五年级 · 组合数学
(6 分) 有 16 个外观一样的游戏币, 其中有一个比另外 15 个重些。用天平称的办法, 至少称几次能保证把这个重些的游戏币找出来?
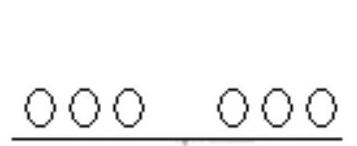
答案: 解：把 16 个游戏币分成 3 组: 5、5、6, 天平两边各放 5 个, 进行第一次称量, 如果平衡,剩下那 6 个中有次品, 第二次将 6 个分成 2 组, 每边 3 个, 哪边重, 就把那一边的 3 个拿出来称,第三次, 天平两边各放一个, 如果平衡, 剩下一个是次品, 如果不平衡, 重的是次品;

天平两边各放 5 个, 进行第一次称量, 如果不平衡, 那么次品就在较重的那一组中; 第二次再把较重的 5 个游戏币分成 3 组: 2 个 1 组剩一个, 进行第二次称量, 如果平衡, 剩下那一个就是次品, 如果不平衡, 那么次品在较重的那一组中; 第三次把较重的 2 个游戏币分成 2 组, 那么较重的那个是次品。

答: 用天平称的办法, 至少称 3 次能保证把这个重些的游戏币找出来。25. 答案:从标有“一个 $5 \mathrm{~g}$ 的红球和一个 $6 \mathrm{~g}$ 的红球的盒子里拿出一个红球, 称量一下, 若称出该球重 $6 \mathrm{~g}$, 则此盒子里装的是两个 $6 \mathrm{~g}$ 的红球; 标有“两个 $6 \mathrm{~g}$ 的红球”的盒子里装的是两个 $5 \mathrm{~g}$ 的红球;标有“两个 $5 \mathrm{~g}$ 的红球”的盒子里装的是一个 $5 \mathrm{~g}$ 的红球和一个 $6 \mathrm{~g}$ 的红球。若称出该球重 $5 \mathrm{~g}$, 则此盒子里装的是两个 $5 \mathrm{~g}$ 的红球; 标有“两个 $5 \mathrm{~g}$ 的红球”的盒子里装的是两个 $6 \mathrm{~g}$ 的红球; 标有“两个 $6 \mathrm{~g}$ 的红球”的盒子里装的是一个 $5 \mathrm{~g}$ 的红球和一个 $6 \mathrm{~g}$ 的红球。

解析: 答案:解：把 16 个游戏币分成 3 组: 5、5、6, 天平两边各放 5 个, 进行第一次称量, 如果平衡,剩下那 6 个中有次品, 第二次将 6 个分成 2 组, 每边 3 个, 哪边重, 就把那一边的 3 个拿出来称,第三次, 天平两边各放一个, 如果平衡, 剩下一个是次品, 如果不平衡, 重的是次品;

天平两边各放 5 个, 进行第一次称量, 如果不平衡, 那么次品就在较重的那一组中; 第二次再把较重的 5 个游戏币分成 3 组: 2 个 1 组剩一个, 进行第二次称量, 如果平衡, 剩下那一个就是次品, 如果不平衡, 那么次品在较重的那一组中; 第三次把较重的 2 个游戏币分成 2 组, 那么较重的那个是次品。

答: 用天平称的办法, 至少称 3 次能保证把这个重些的游戏币找出来。25. 答案:从标有“一个 $5 \mathrm{~g}$ 的红球和一个 $6 \mathrm{~g}$ 的红球的盒子里拿出一个红球, 称量一下, 若称出该球重 $6 \mathrm{~g}$, 则此盒子里装的是两个 $6 \mathrm{~g}$ 的红球; 标有“两个 $6 \mathrm{~g}$ 的红球”的盒子里装的是两个 $5 \mathrm{~g}$ 的红球;标有“两个 $5 \mathrm{~g}$ 的红球”的盒子里装的是一个 $5 \mathrm{~g}$ 的红球和一个 $6 \mathrm{~g}$ 的红球。若称出该球重 $5 \mathrm{~g}$, 则此盒子里装的是两个 $5 \mathrm{~g}$ 的红球; 标有“两个 $5 \mathrm{~g}$ 的红球”的盒子里装的是两个 $6 \mathrm{~g}$ 的红球; 标有“两个 $6 \mathrm{~g}$ 的红球”的盒子里装的是一个 $5 \mathrm{~g}$ 的红球和一个 $6 \mathrm{~g}$ 的红球。